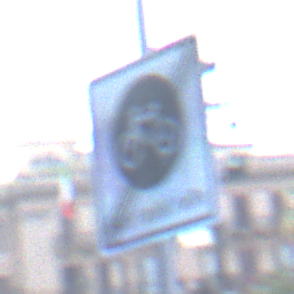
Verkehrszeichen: EndeFahrradstrasse
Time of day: SunriseSunset
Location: Outdoor (Urban)
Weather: PartlyCloudy
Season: NotSpecified
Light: Natural